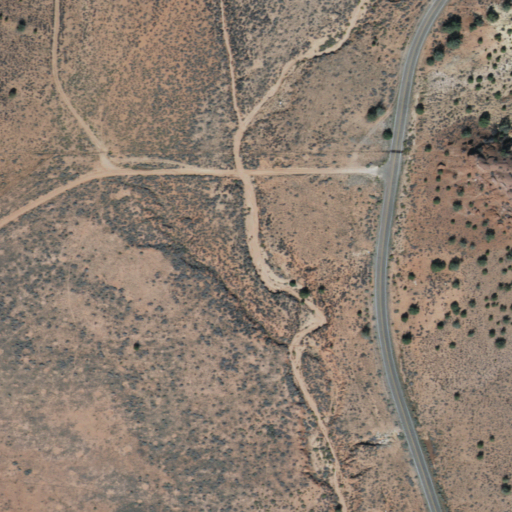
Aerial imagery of valley in Arizona named Sixmile Gap containing only shrub